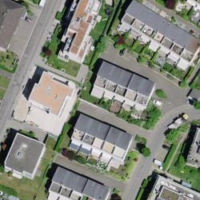
EUNIS habitat code: 55
Species observed at this site:
Silene acaulis